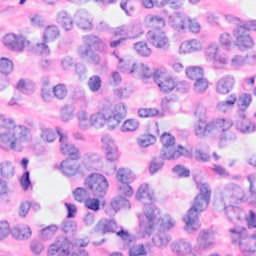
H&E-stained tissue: Breast